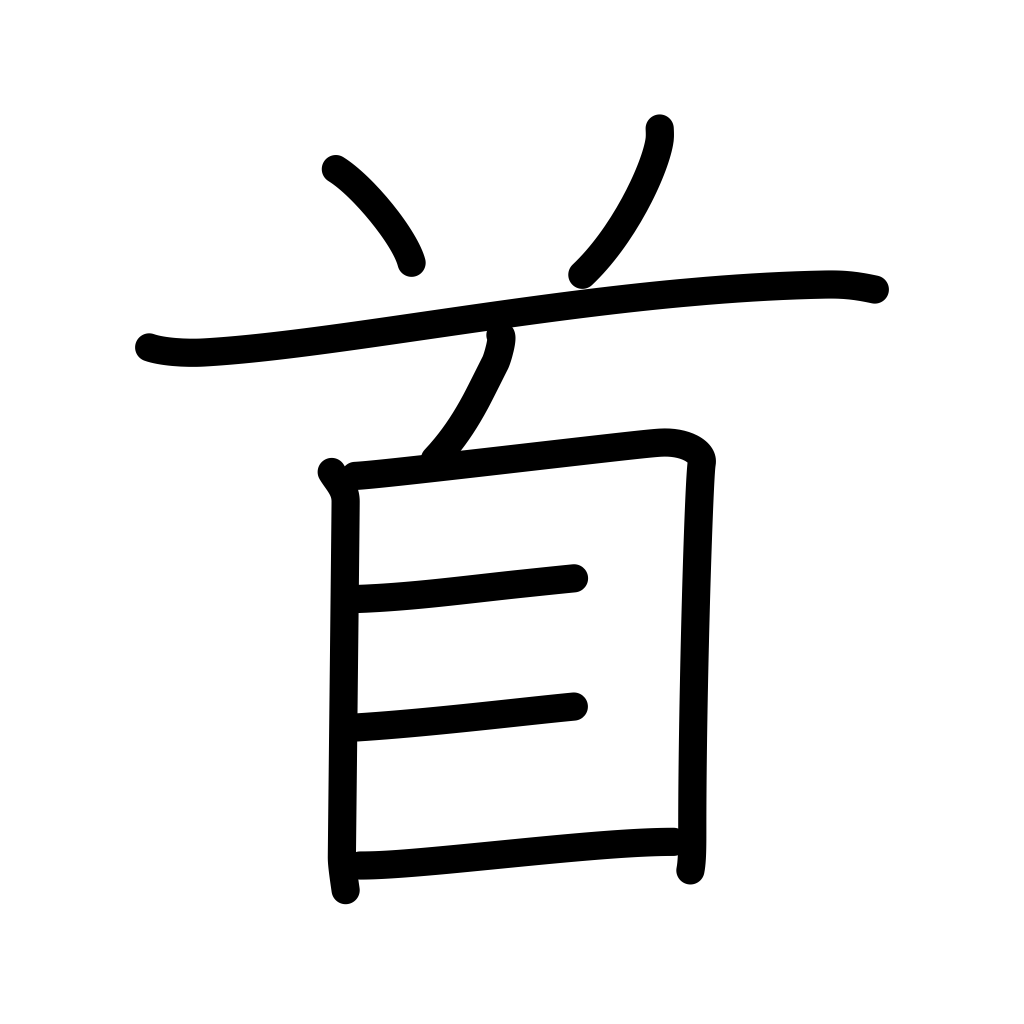
Meaning: neck, counter for songs and poems